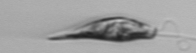
Label: Euglena